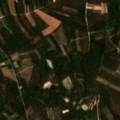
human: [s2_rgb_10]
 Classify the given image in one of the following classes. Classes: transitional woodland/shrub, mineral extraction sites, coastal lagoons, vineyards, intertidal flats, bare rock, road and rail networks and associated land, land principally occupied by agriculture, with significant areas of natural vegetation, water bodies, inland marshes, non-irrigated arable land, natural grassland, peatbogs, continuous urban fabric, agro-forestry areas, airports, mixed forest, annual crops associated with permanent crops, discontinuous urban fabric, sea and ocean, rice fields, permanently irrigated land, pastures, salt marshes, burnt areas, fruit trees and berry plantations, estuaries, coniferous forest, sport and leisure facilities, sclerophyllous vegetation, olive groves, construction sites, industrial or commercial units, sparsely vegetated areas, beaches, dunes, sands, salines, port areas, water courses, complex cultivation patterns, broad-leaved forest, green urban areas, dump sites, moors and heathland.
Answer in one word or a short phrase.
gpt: complex cultivation patterns, mixed forest, transitional woodland/shrub